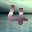
Label: 4